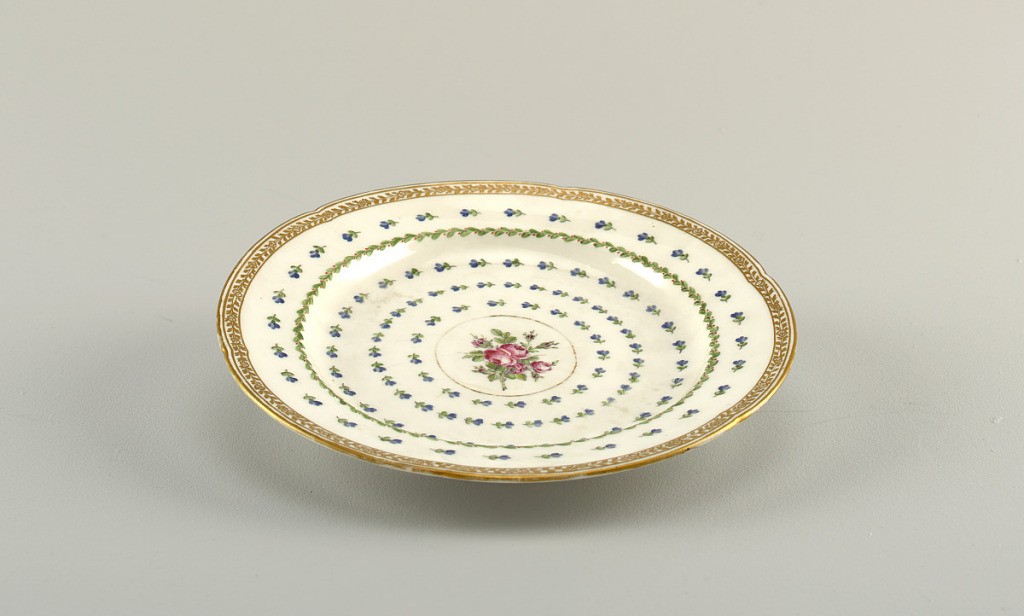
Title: Plate
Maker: Comte d'Artois Manufactory (Rue du Faubourg St. Denis, Paris), French, 1779 - ?
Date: ca. 1780
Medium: soft paste porcelain, vitreous enamel, gold
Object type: plate
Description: Flat marly, scalloped edge. Overglaze decoration in polychrome and gilding showing six concentric rings of flowers, with cluster of roses in center.